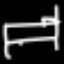
Label: bed